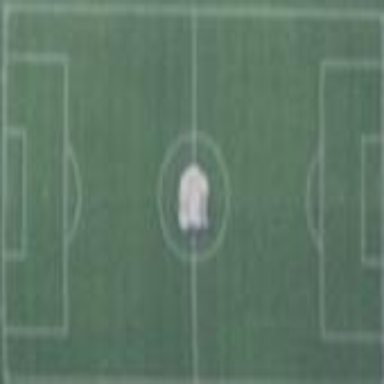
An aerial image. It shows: Soccer pitch for leisureland activities.